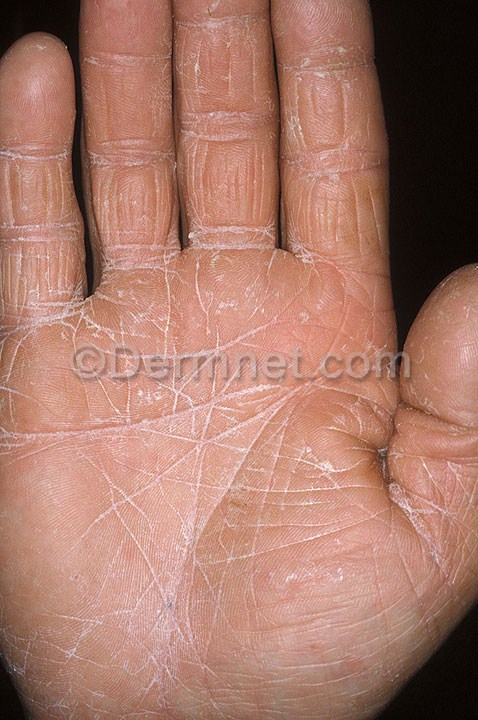
Disease: Tinea Ringworm Candidiasis and other Fungal Infections